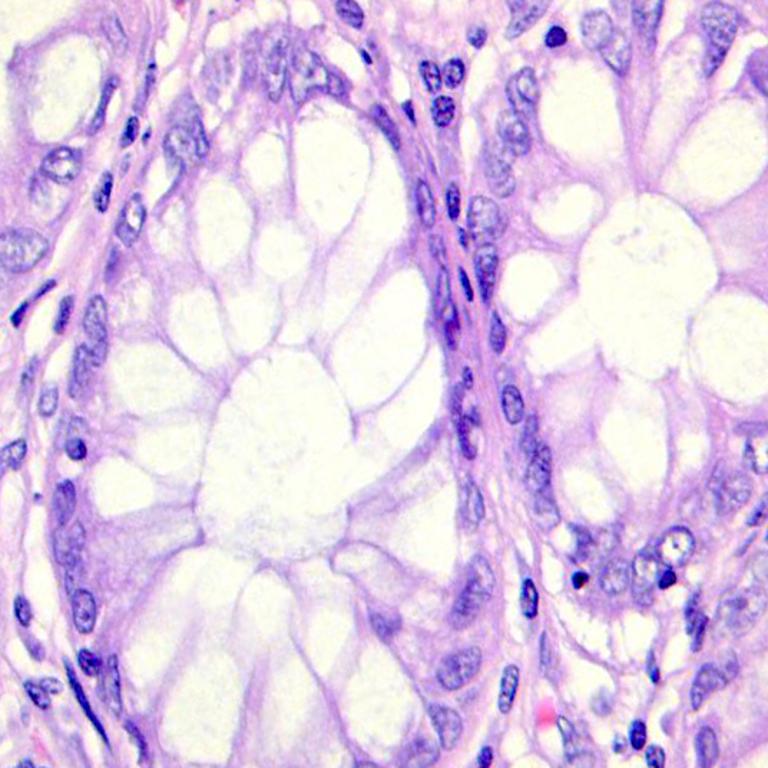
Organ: colon
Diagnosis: benign